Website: home-depot
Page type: account-dashboard
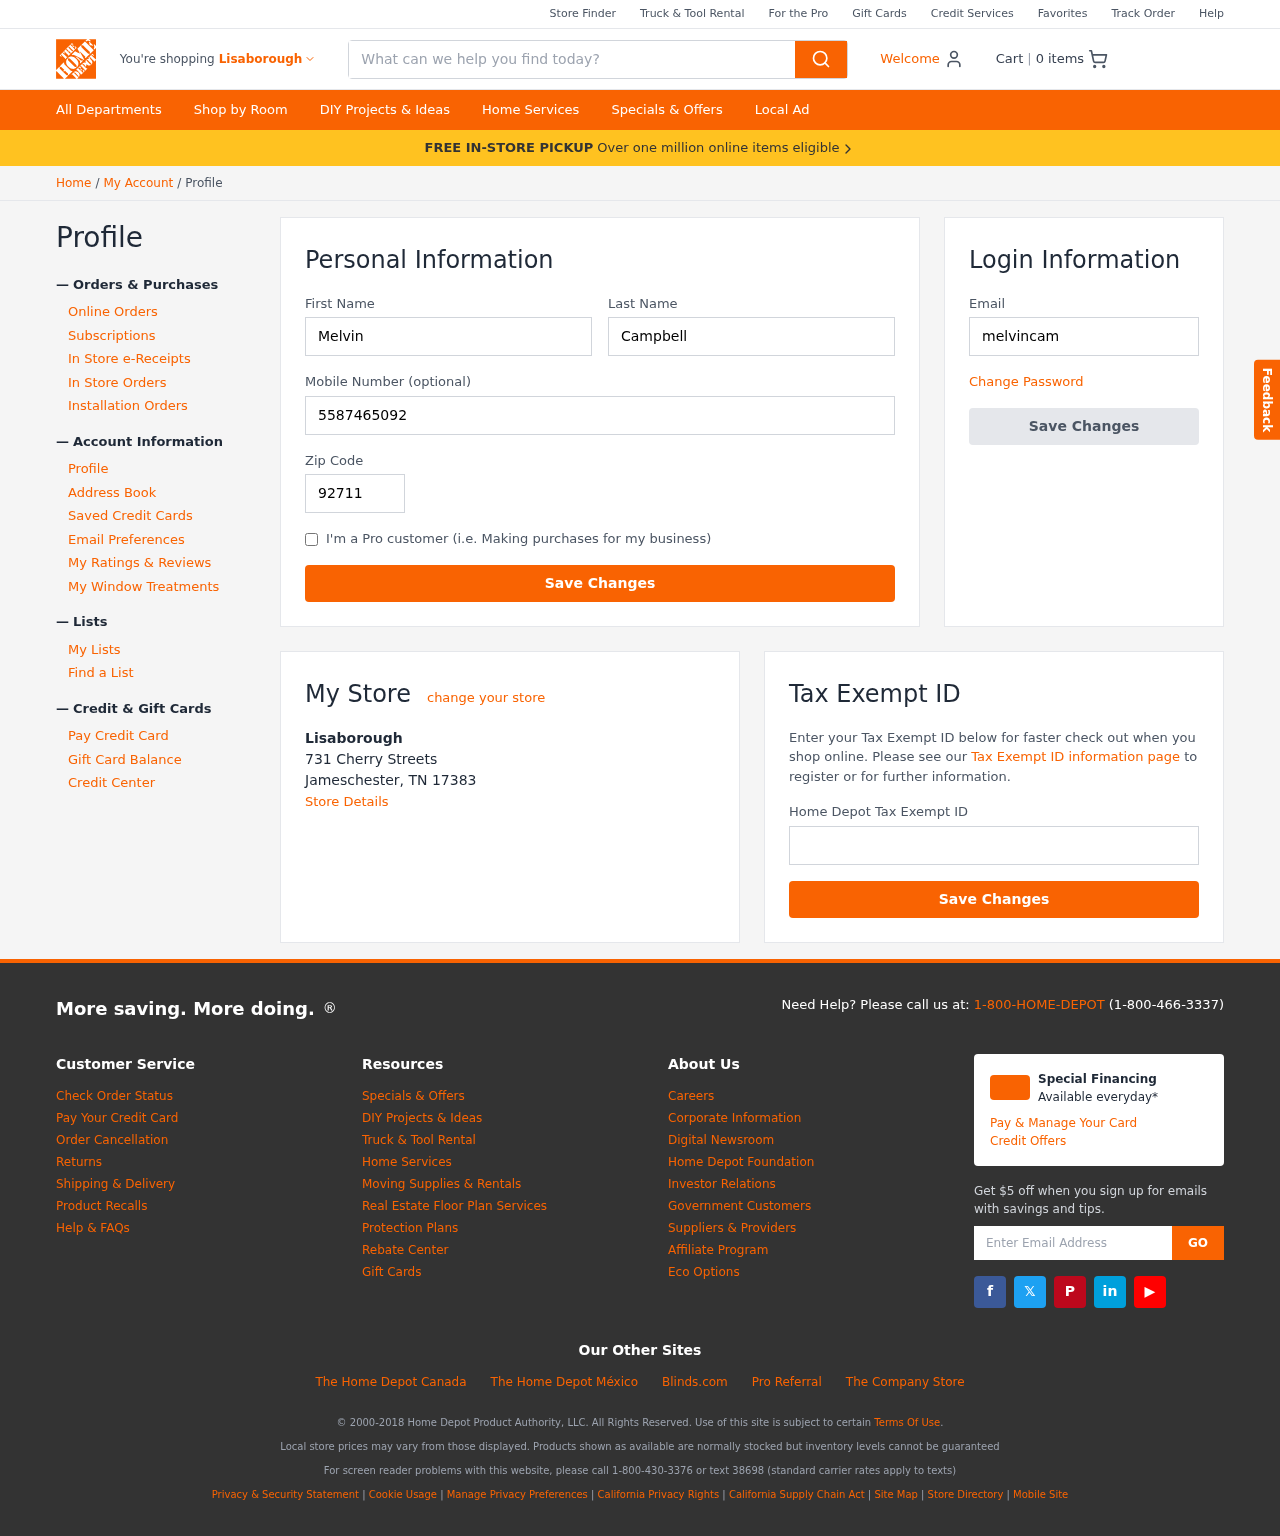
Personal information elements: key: PII_CITY
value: Lisaborough
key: PII_EMAIL
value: melvincampbell@hotmail.com
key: PII_FIRSTNAME
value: Melvin
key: PII_LASTNAME
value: Campbell
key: PII_LOCATION1_CITY_STATE_ZIP
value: Jameschester, TN 17383
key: PII_LOCATION1_NAME
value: Lisaborough
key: PII_LOCATION1_STREET
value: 731 Cherry Streets
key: PII_PHONE
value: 5587465092
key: PII_POSTCODE
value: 92711
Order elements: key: ORDER_NUM_ITEMS
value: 0
Search elements: key: HEADER_SEARCH
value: What can we help you find today?